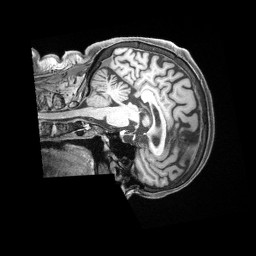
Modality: T1w
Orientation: sagittal
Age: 77
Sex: female
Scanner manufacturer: siemens
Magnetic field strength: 3 T
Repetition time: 2.5 s
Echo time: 0.00222 s